Interaction volume radius: 5 \u00c5
Interaction volume height: 20 \u00c5
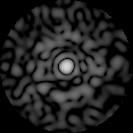
Disorder parameter: 0.8466